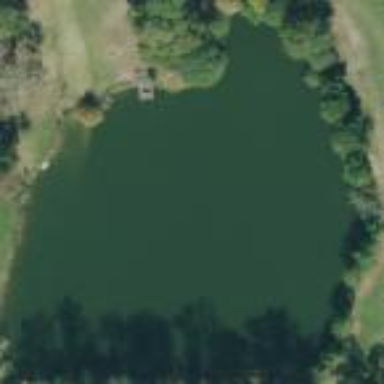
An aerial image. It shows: Serene pond surrounded by nature.